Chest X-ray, PA view. Patient: 59 years old, sex M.
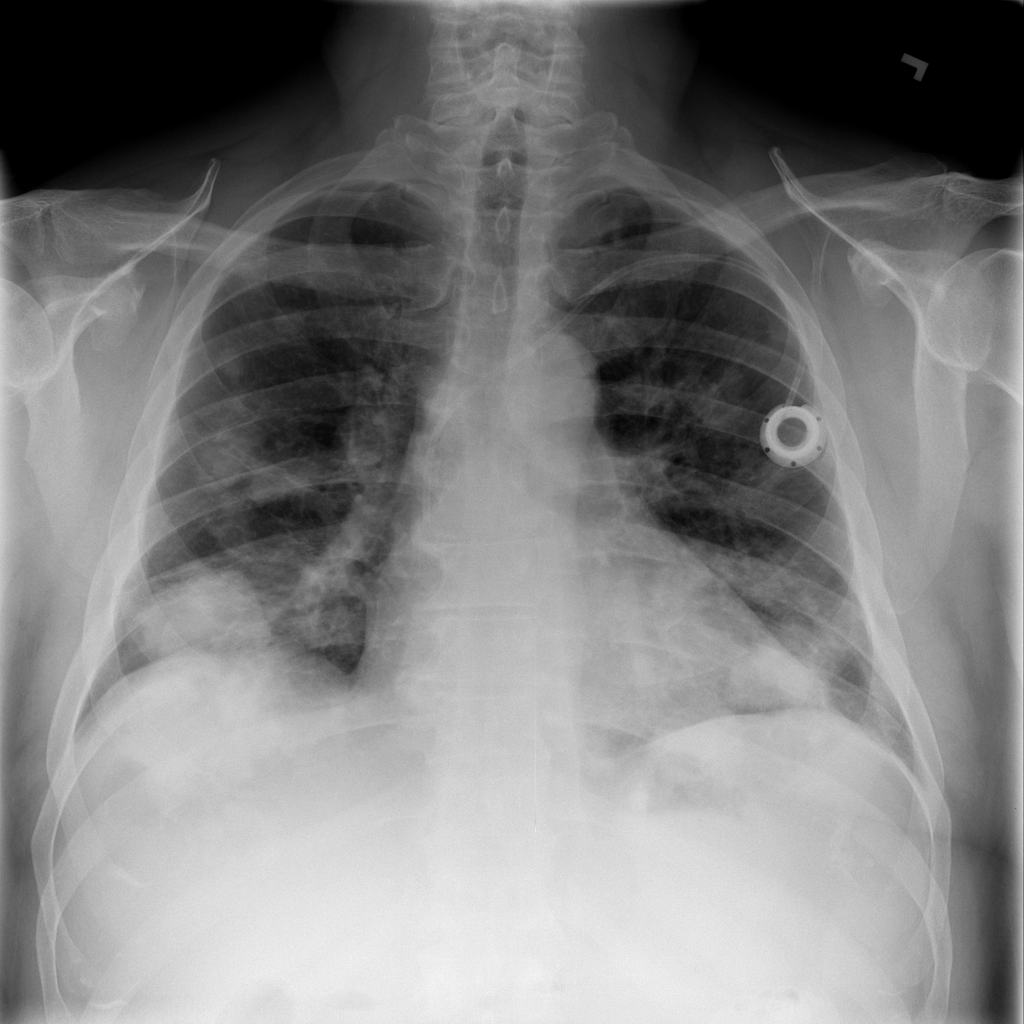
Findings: Mass, Nodule